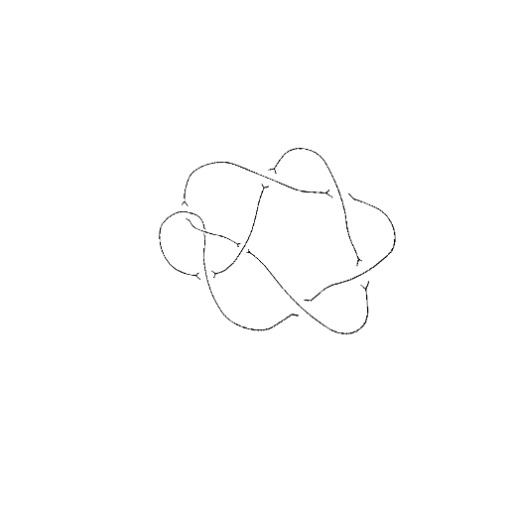
Crossing number: 8